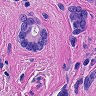
Metastatic tissue present: yes